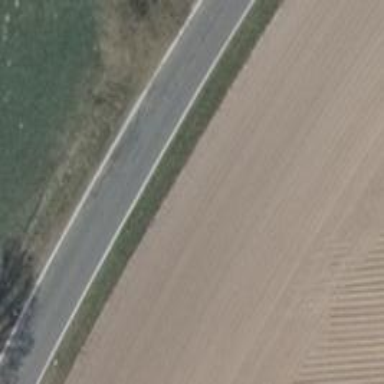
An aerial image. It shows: Secondary road.